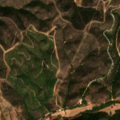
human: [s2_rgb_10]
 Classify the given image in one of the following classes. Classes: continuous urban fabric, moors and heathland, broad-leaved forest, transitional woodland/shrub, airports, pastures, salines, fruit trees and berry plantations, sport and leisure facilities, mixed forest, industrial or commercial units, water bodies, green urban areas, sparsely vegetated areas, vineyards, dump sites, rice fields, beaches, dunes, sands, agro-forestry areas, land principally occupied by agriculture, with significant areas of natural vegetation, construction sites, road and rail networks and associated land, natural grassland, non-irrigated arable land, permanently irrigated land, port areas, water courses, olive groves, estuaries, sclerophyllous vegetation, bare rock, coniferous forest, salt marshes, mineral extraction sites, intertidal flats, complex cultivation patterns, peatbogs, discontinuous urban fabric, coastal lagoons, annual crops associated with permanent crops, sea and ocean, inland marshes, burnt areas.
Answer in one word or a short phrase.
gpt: land principally occupied by agriculture, with significant areas of natural vegetation, sclerophyllous vegetation, transitional woodland/shrub